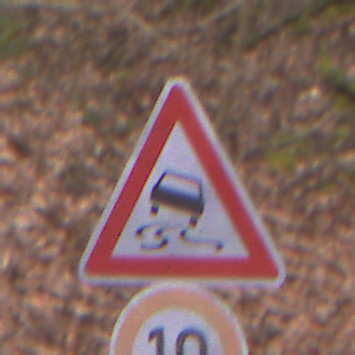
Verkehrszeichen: SchleuderOderRutschgefahr
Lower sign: Geschwindigkeit10
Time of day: Midday
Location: Outdoor (Nature)
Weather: Overcast
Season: Autumn
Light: Natural